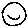
Label: smiley face